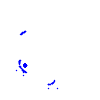
Particle: kaon